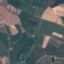
Land use / land cover class: PermanentCrop